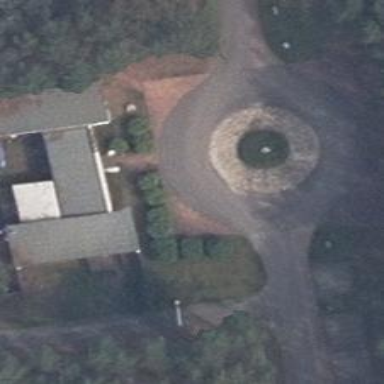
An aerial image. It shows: Roundabout on residential road.